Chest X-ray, PA view. Patient: 29 years old, sex M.
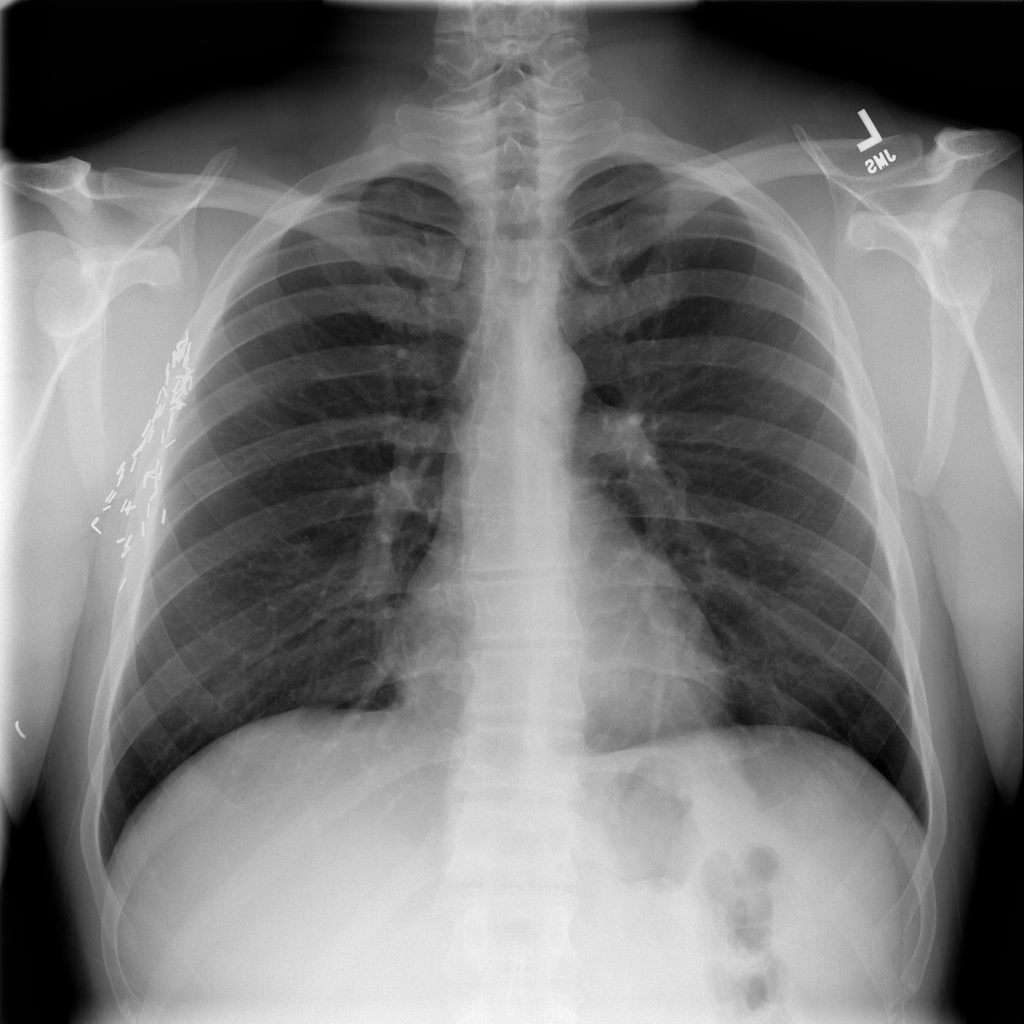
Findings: No Finding